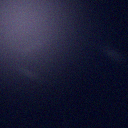
Screen state: off